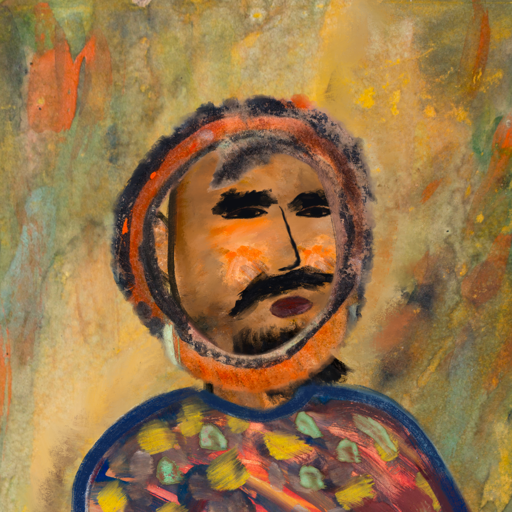
Background: Comrade, Head And Neck Side: Gypsy_Queen, Face Side: Mosgoul, Bust: Mother_And_Son_Mother, Hair Side: Childish, Head Accessory: Blank, Second Necklace: Blank, Necklace: Blank, Baby: Blank